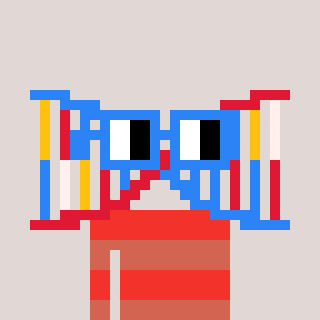
a pixel art character with square blue glasses, a dna-shaped head and a peachy-colored body on a warm background